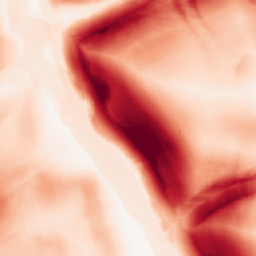
Category: morphological
Decomposition family: morphological_square
Decomposition parameters: operation: gradient
size: 20
Upsampling method: area
Upsampling parameters: scale: 2
Upsampling scale: 2